Question: I would like to replace the default logo in my NSIS installer (see image below), but I cannot find anything about this on the internet. Can it be done?

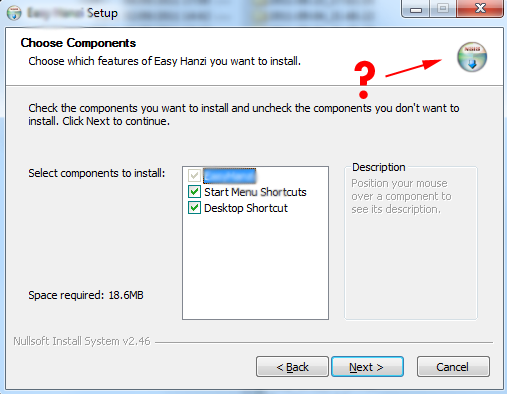
Answer: For the sake of completion, this is the full code I used to change the logo (using Anders method) and the executable icon (using CharlesB method). Also included MUI2.nsh as mentioned by Yuri Korolov.
'''
!include "MUI2.nsh"
!define MUI_ICON "path o\icon.ico"
!define MUI_HEADERIMAGE
!define MUI_HEADERIMAGE_BITMAP "path o\InstallerLogo.bmp"
!define MUI_HEADERIMAGE_RIGHT
'''